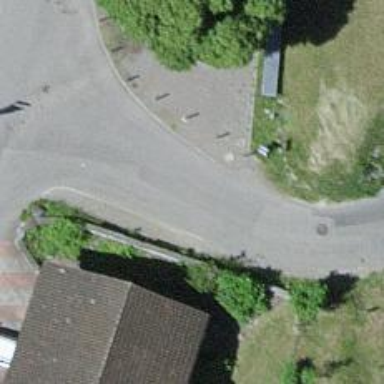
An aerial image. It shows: Bus stop equipped with public transport stop position.